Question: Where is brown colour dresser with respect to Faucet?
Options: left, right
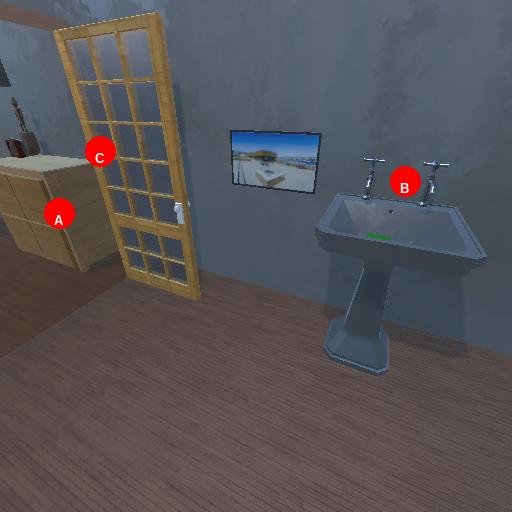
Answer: left